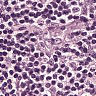
Metastatic tissue present: no